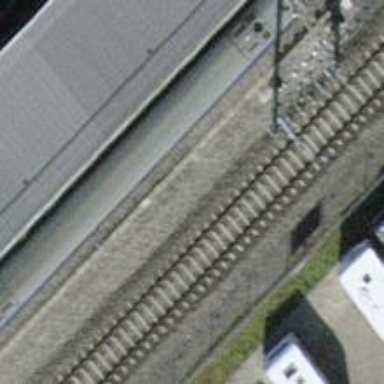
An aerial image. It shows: Stop position for public transport at railway stop.